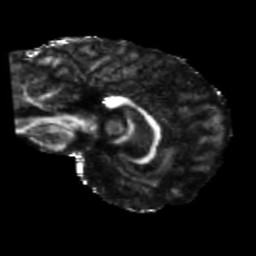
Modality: FA
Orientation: sagittal
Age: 37
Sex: female
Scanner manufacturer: siemens
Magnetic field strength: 3 T
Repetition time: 5.47 s
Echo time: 0.0854 s